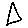
Label: triangle